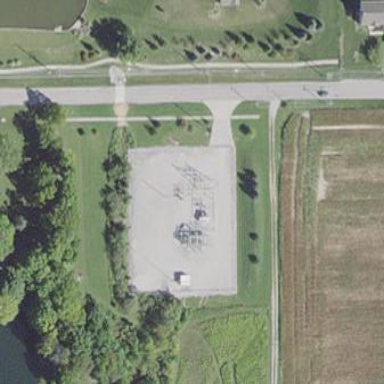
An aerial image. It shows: Power substation.